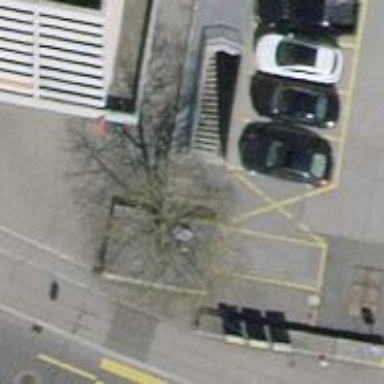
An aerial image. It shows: Concrete steps.